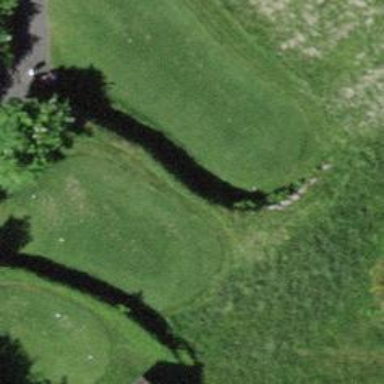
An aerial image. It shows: Golf tee.